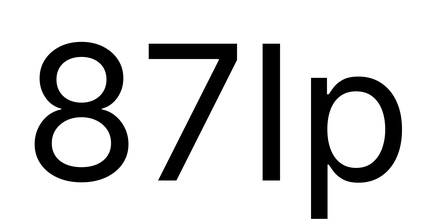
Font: Inter_Regular